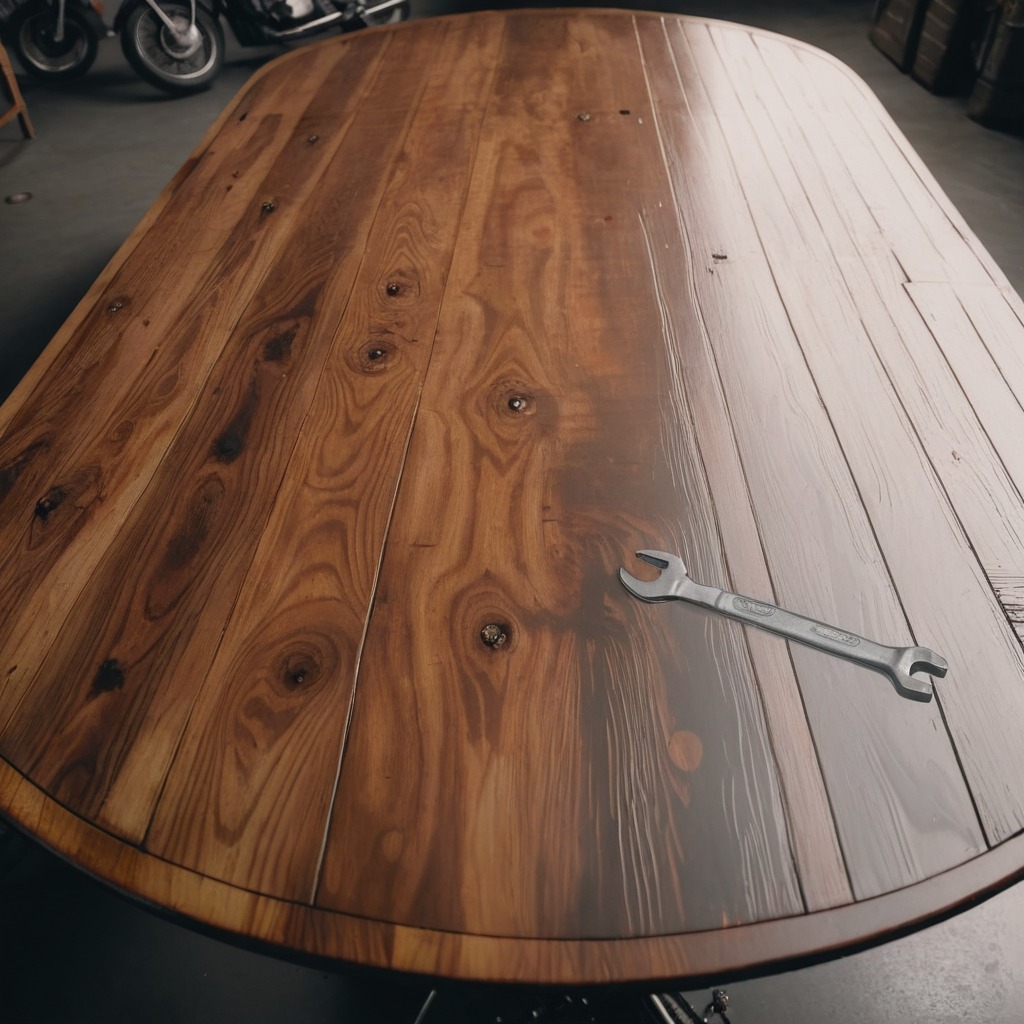
An wrench lies on an oil-spilled wooden table in a vintage motorcycle garage.